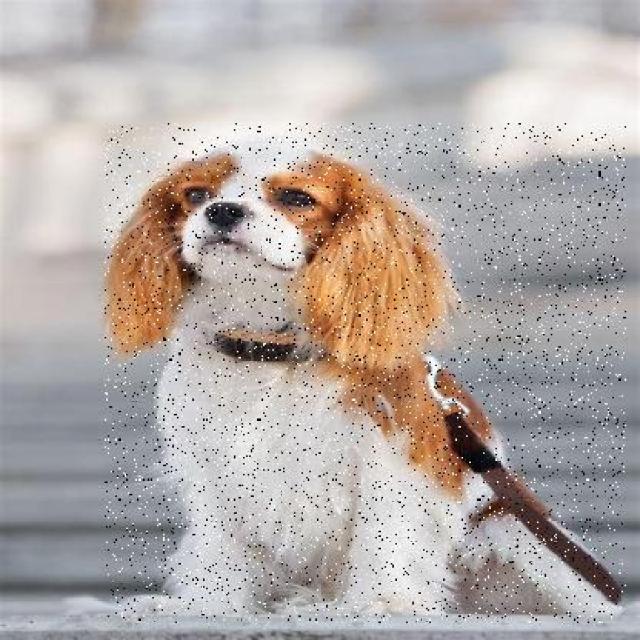
Healthy canine skin — no visible lesions, inflammation, or abnormalities. The skin and coat appear normal.